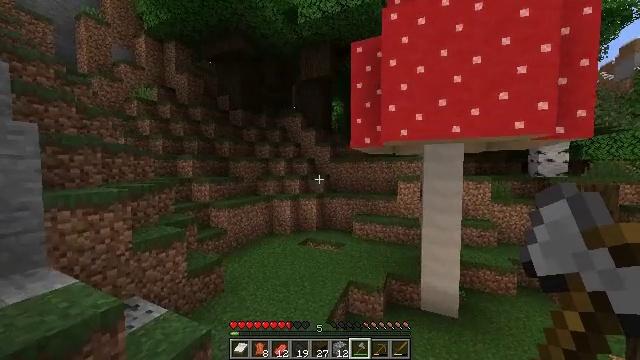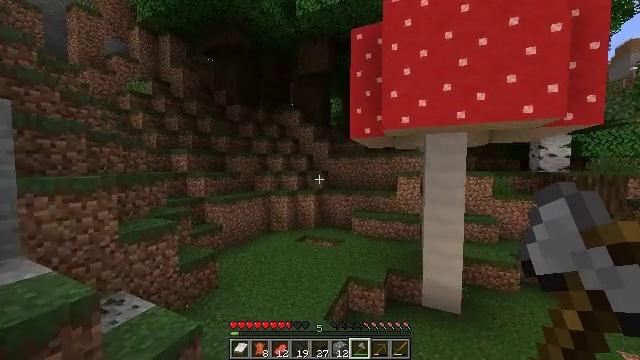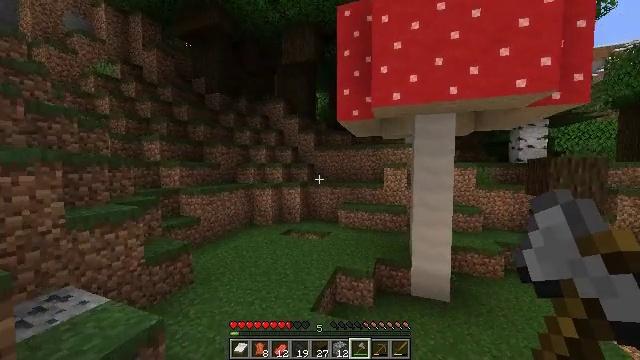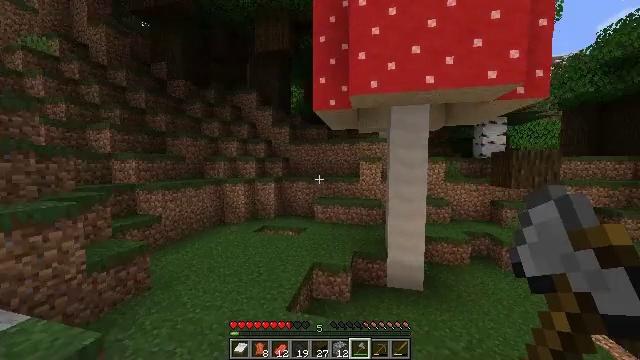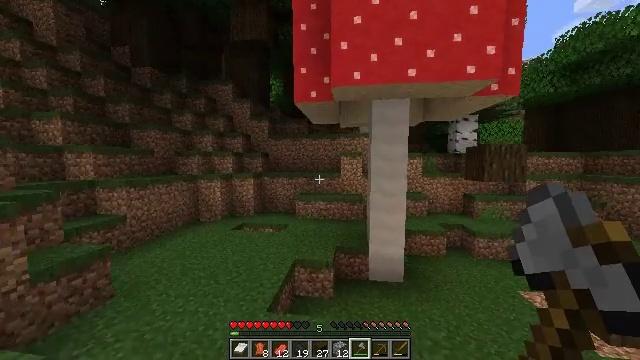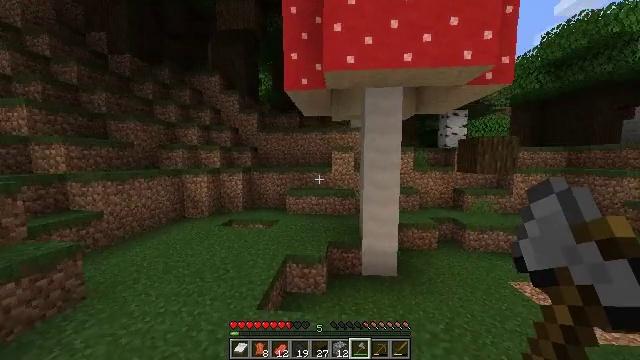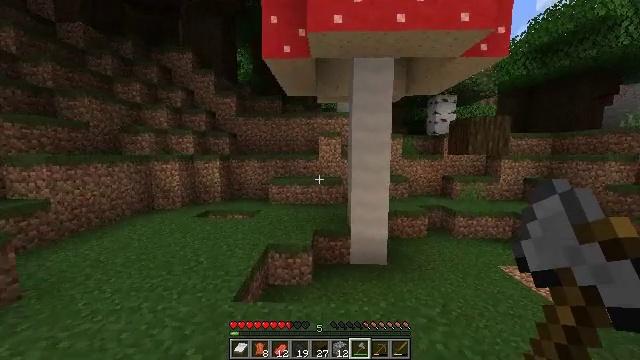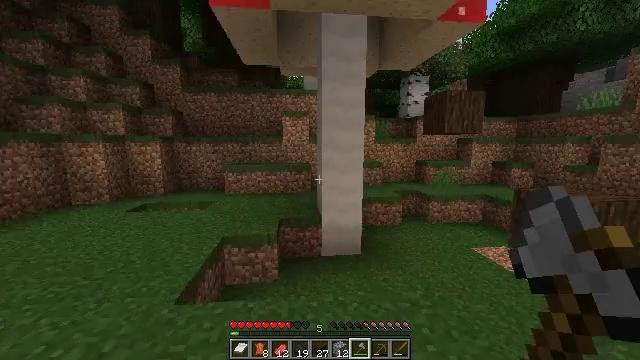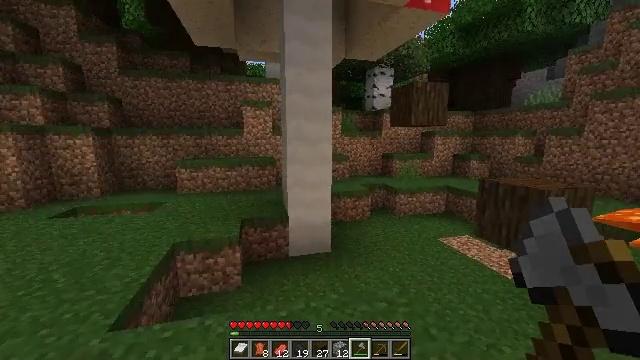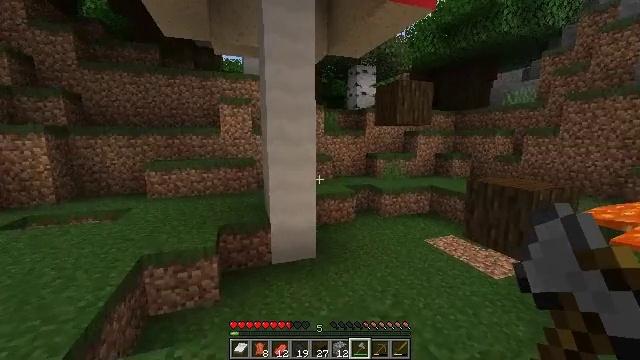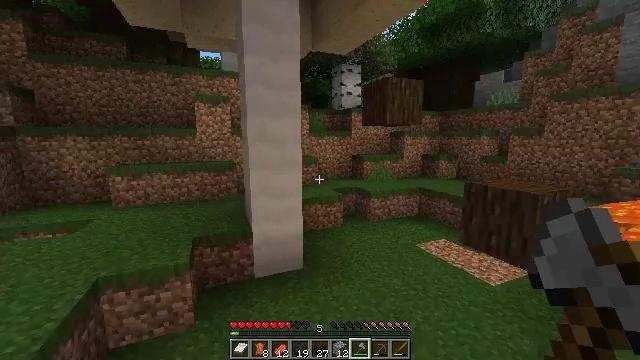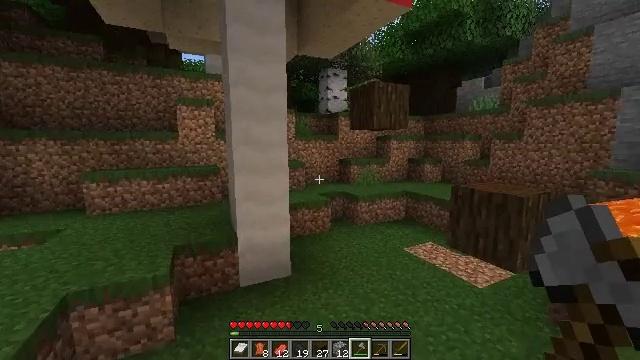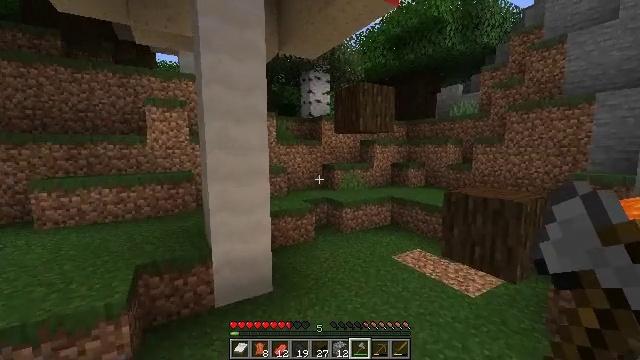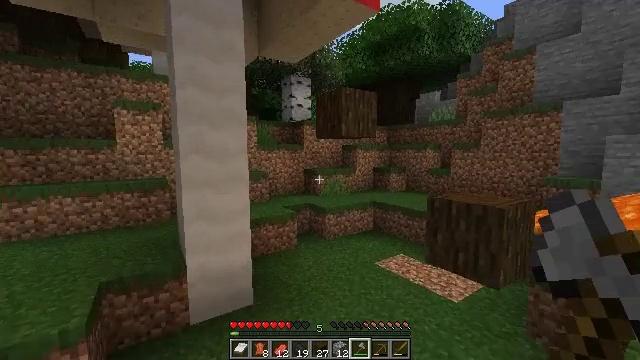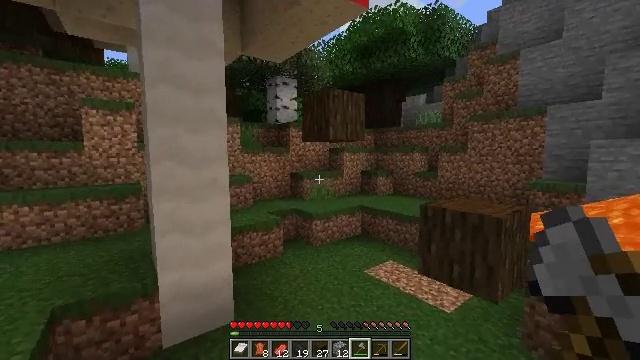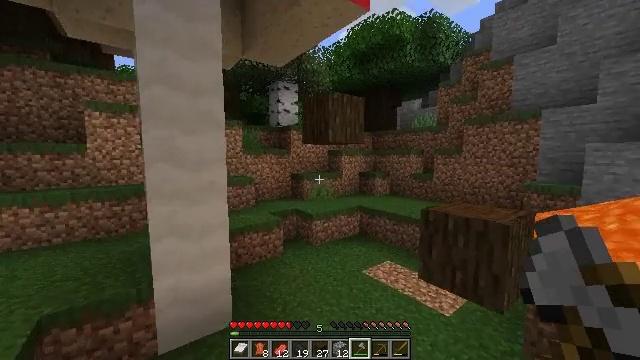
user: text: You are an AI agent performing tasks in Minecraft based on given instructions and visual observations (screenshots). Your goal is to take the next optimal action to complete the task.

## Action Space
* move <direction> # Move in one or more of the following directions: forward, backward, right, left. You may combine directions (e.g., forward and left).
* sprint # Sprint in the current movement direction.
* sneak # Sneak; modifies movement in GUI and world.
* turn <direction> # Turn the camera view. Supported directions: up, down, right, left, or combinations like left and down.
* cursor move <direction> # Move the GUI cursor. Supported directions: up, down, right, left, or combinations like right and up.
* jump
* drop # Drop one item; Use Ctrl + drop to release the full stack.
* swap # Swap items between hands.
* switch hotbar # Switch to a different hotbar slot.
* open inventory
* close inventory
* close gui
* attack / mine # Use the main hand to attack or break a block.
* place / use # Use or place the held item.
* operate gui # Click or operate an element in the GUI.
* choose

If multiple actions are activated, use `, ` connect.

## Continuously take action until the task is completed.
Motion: motion action
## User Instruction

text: Chop down the brown mushroom block.
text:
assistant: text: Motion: move forward
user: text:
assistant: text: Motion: move forward, turn right
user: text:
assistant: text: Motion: move forward, sprint, turn right
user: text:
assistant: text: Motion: move forward, sprint, turn right and down
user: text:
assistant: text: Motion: move forward, sprint, turn right
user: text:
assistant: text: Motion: move forward, turn right and down
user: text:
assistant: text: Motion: move forward, turn right and down
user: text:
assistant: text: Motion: move forward, turn right
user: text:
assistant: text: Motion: move forward, turn right
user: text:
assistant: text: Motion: move forward, turn right
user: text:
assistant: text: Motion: move forward, turn right
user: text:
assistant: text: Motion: move forward, turn right and up
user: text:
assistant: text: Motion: move forward, turn right and up
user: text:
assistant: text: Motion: move forward, sprint, turn right
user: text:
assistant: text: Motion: move forward, sprint
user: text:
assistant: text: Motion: move forward, sprint
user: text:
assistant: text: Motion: move forward
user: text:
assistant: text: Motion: move forward
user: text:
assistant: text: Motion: move forward
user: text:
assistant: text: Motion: move forward
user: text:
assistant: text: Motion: move forward
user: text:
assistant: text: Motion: move forward
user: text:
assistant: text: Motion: move forward
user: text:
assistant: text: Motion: move forward
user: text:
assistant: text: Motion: move forward
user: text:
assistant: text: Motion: move forward
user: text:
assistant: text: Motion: move forward
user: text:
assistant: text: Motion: move forward
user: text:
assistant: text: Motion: move forward
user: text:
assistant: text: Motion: move forward